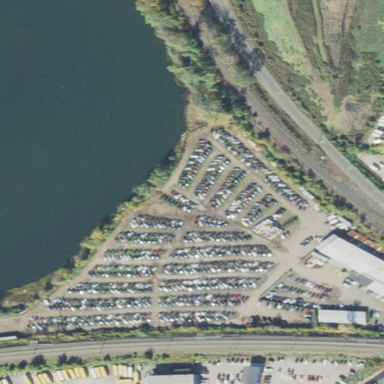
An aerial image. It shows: Scrap yard situated in industrial area.